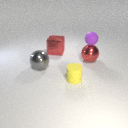
large red metal sphere below small purple rubber sphere